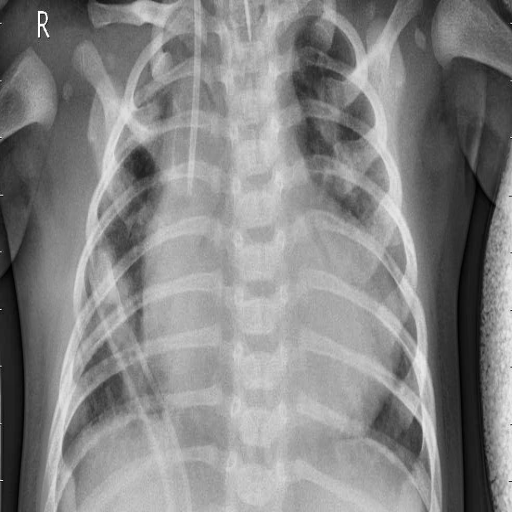
Finding: PNEUMONIA